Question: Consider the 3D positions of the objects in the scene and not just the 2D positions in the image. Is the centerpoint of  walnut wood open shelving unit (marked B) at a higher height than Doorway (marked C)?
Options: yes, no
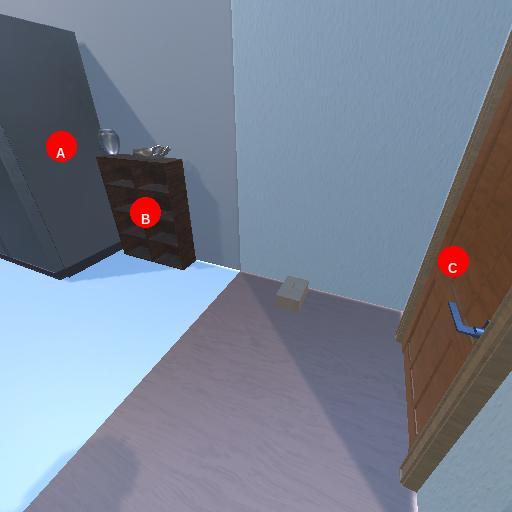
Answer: yes